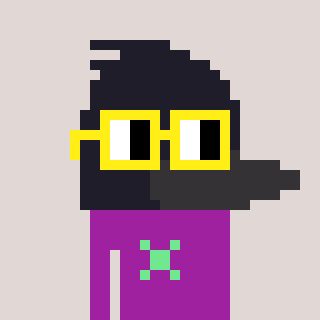
a pixel art character with square yellow glasses, a raven-shaped head and a magenta-colored body on a warm background